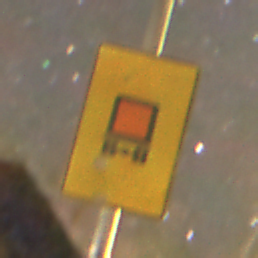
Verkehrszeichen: KennzeichnungspflichtigeFahrzeugeGefaehrlicheGueterOhnePfeilsymbol
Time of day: Night
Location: Outdoor (Suburban)
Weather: Clear
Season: NotSpecified
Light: Artificial